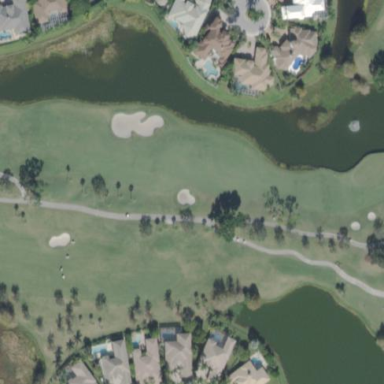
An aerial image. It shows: Golf fairway surrounded by grass.